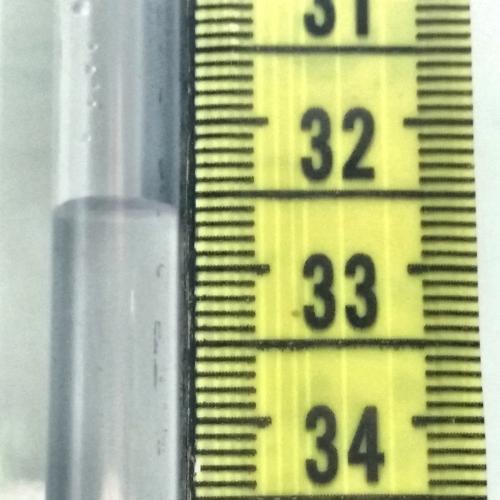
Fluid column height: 32.6 cm